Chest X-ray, AP view. Patient: 20 years old, sex M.
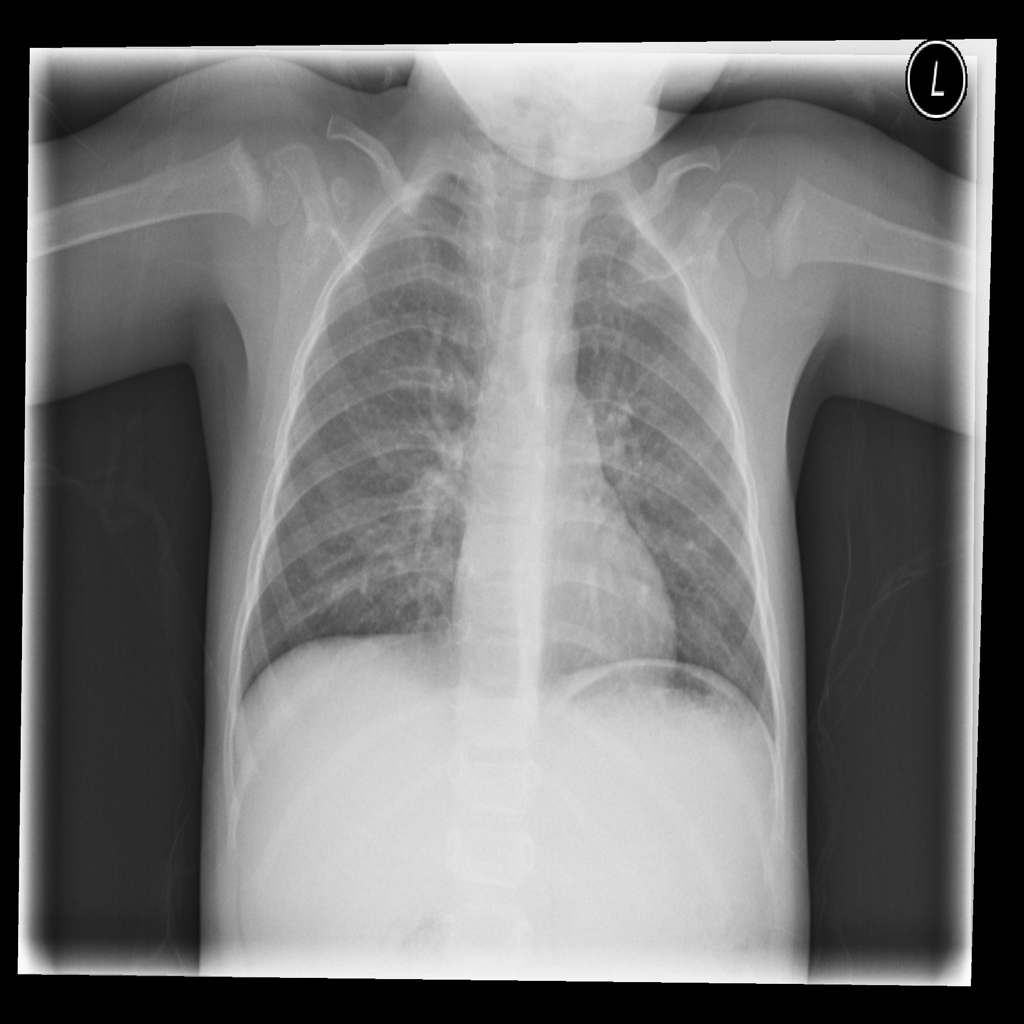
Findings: Infiltration